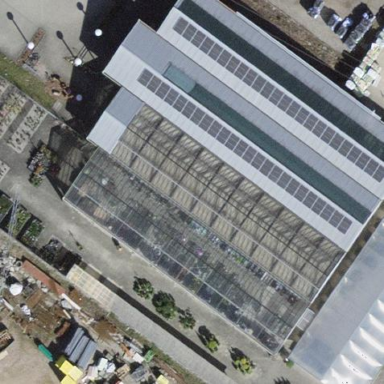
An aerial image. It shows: Commercial building housing garden centre shop.